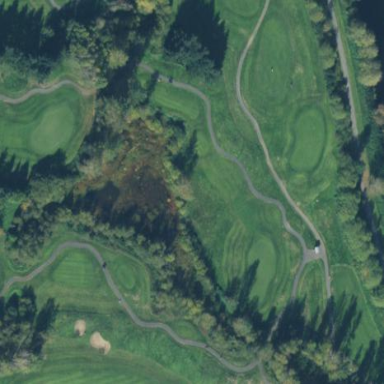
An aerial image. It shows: Water hazard on golf course. The hazard is natural water feature.